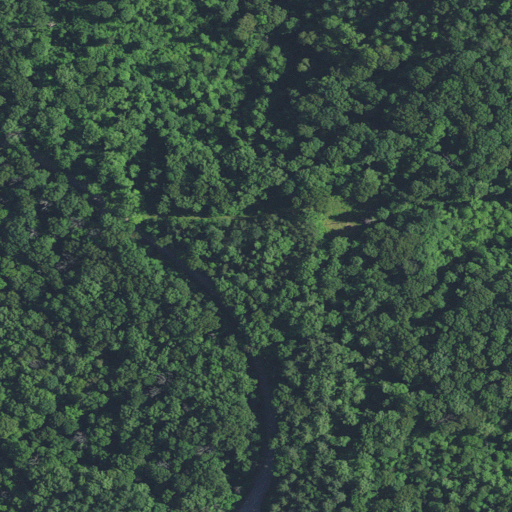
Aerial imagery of ridge(s) in Indiana named Peters Ridge containing deciduous forest, mixed forest, and open development